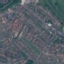
Land use / land cover class: Residential